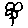
Label: flower